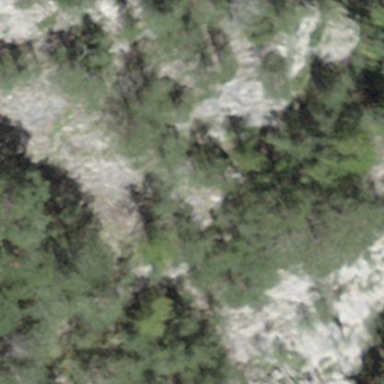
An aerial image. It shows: Landscape of bare rock.